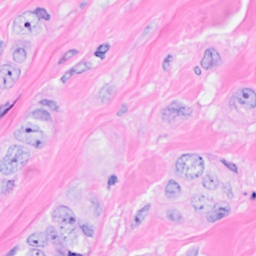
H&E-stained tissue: Breast